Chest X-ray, AP view. Patient: 39 years old, sex F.
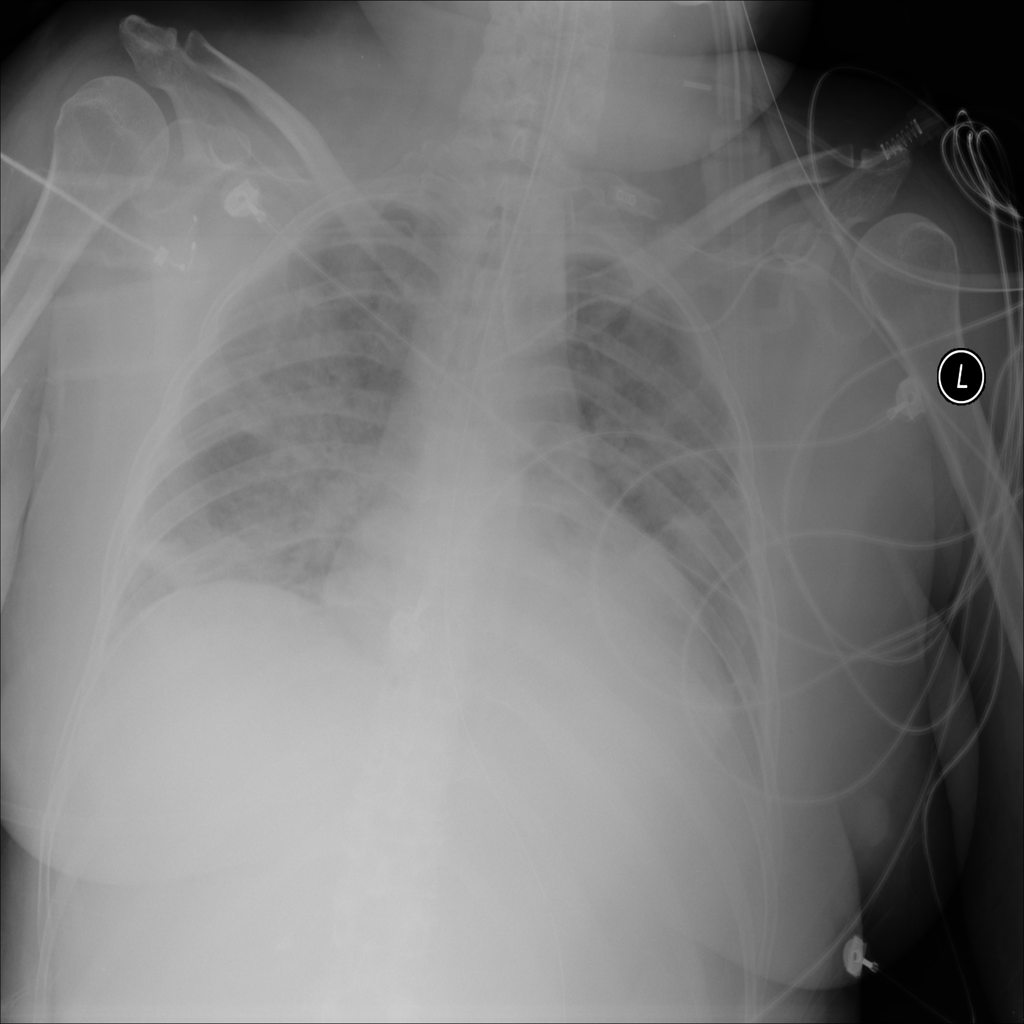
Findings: No Finding